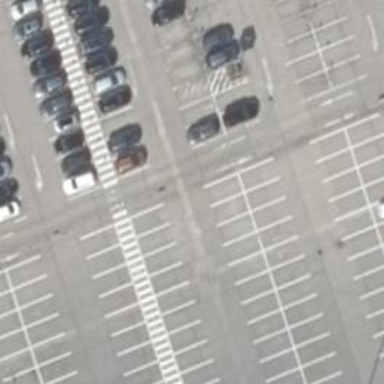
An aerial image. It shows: Asphalt parking aisle off service road.